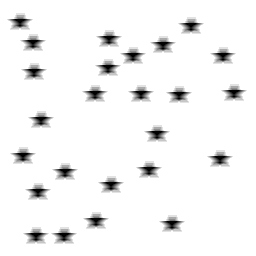
Squares: 0
Triangles: 0
Stars: 25
Total shapes: 25